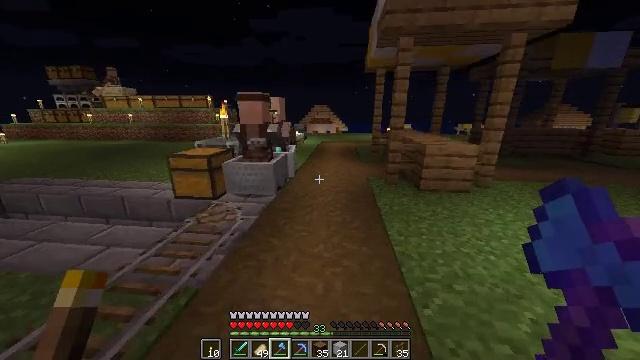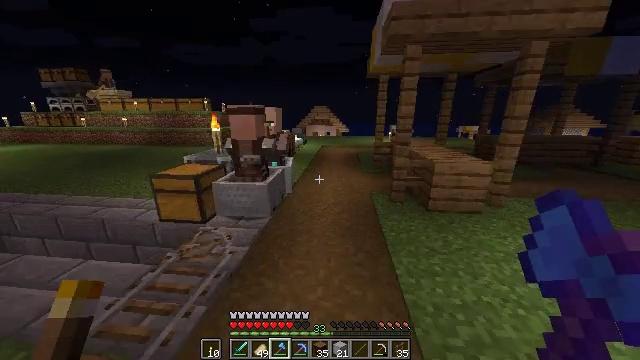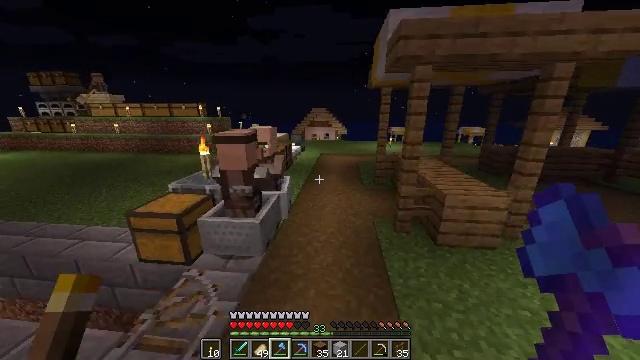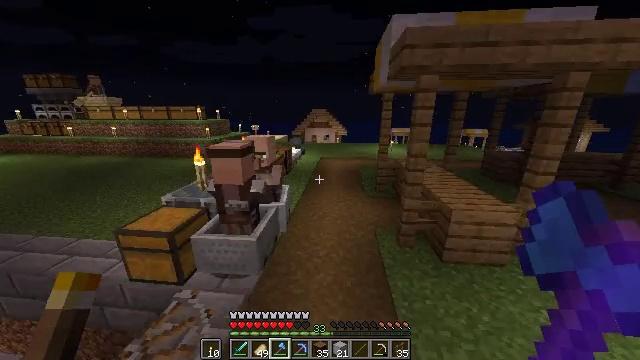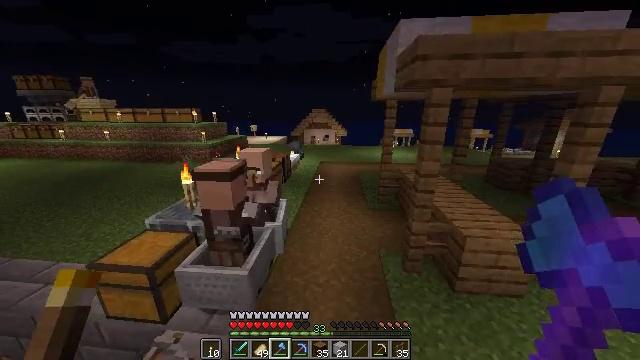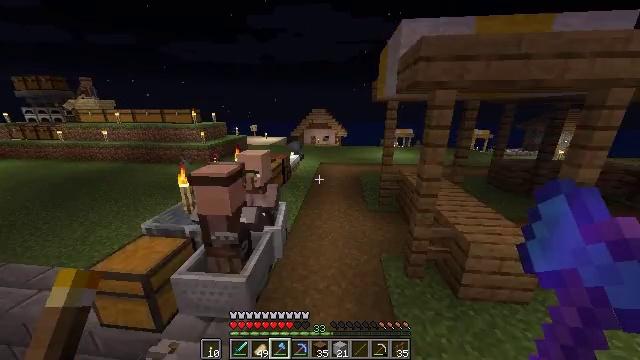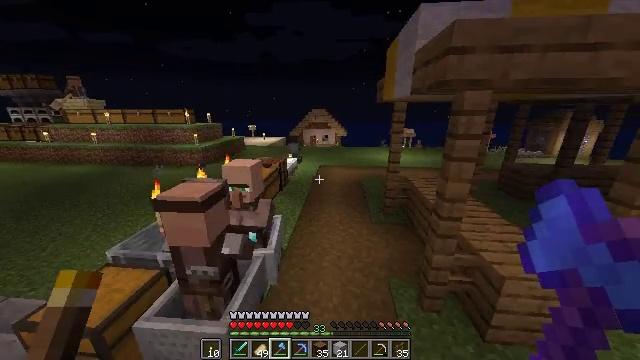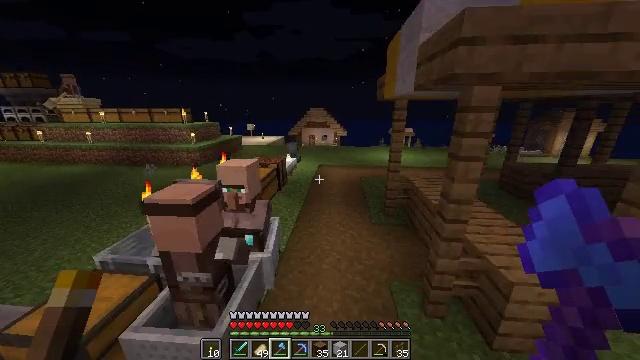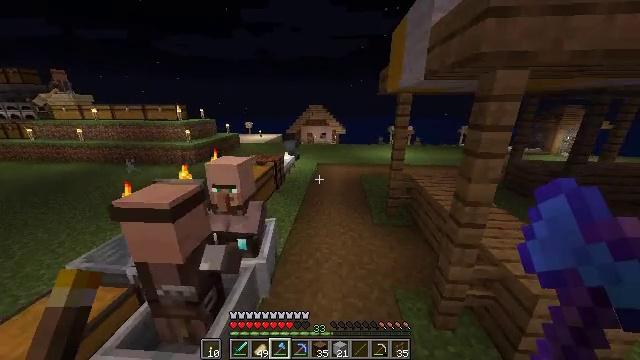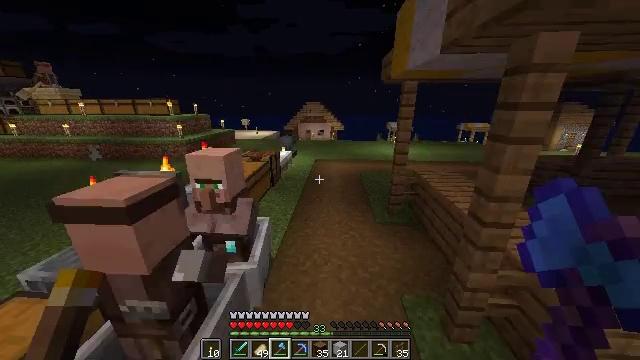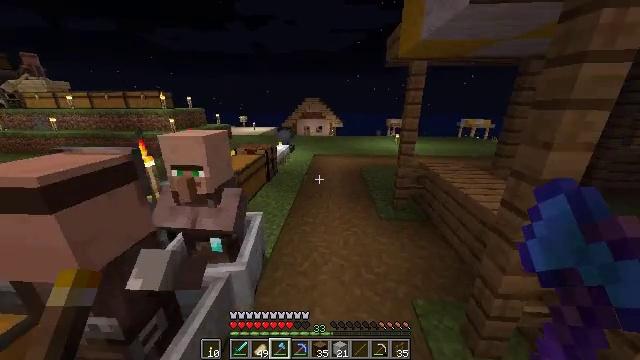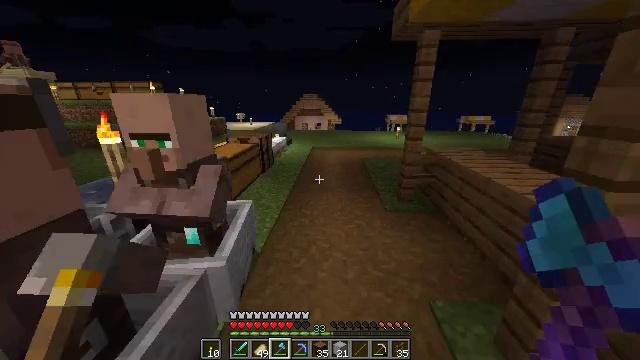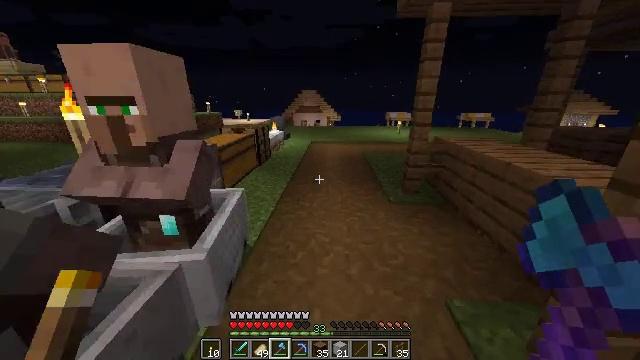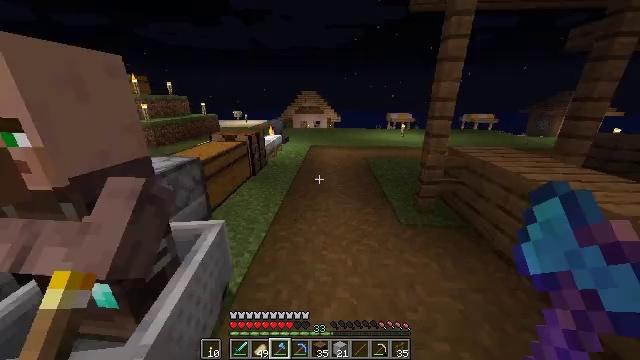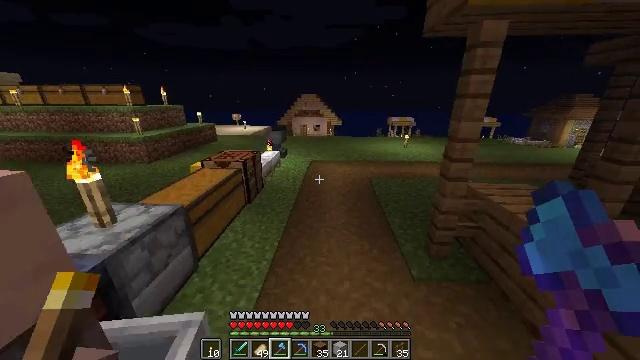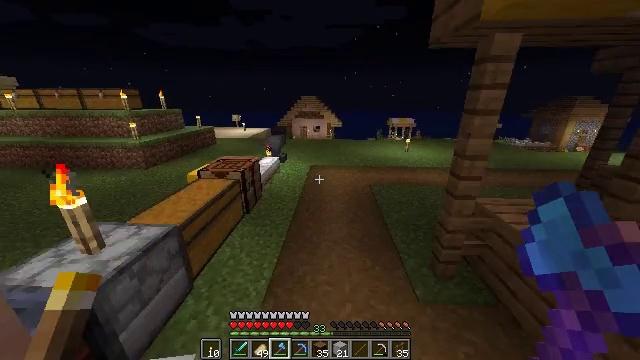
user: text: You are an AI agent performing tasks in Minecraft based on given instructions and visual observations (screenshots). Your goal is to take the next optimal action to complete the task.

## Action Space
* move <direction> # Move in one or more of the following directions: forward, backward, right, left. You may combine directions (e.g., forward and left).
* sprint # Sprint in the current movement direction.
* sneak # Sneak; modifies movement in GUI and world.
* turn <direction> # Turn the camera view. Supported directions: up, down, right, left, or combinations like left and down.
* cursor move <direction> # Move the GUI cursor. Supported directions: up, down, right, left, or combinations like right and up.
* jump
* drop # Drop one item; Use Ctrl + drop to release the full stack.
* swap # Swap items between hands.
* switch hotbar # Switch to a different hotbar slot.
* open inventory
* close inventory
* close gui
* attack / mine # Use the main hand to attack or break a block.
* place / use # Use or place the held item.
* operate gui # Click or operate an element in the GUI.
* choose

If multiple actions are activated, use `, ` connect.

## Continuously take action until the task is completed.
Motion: motion action
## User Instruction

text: Break the brown bed to remove it.
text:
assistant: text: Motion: move forward, sprint, jump
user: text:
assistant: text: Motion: move forward, sprint, jump
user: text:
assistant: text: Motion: move forward, sprint, jump
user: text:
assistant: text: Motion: move forward, sprint, jump
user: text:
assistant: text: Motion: move forward, jump
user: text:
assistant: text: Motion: move forward, jump
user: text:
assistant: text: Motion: move forward, jump
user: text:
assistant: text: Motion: move forward, jump
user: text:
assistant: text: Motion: move forward, jump
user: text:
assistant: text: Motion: move forward, jump
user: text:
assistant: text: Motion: move forward, jump
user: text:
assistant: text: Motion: move forward, jump
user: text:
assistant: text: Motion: move forward, sprint, jump
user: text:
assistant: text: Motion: move forward, sprint, jump
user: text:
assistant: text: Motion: move forward, sprint, jump
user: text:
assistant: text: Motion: move forward, sprint, jump
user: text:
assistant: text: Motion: move forward, sprint, jump
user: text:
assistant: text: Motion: move forward, jump
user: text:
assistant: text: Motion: move forward, turn right, jump
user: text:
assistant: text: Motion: move forward, turn right, jump
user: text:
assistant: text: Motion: move forward, turn right, jump
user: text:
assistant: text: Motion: move forward, turn right, jump
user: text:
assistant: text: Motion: move forward, turn right, jump
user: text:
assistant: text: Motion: move forward, turn right and up, jump
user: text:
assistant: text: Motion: move forward, sprint, turn right, jump
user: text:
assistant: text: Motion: move forward, sprint, turn right, jump
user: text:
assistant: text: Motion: move forward, sprint, jump
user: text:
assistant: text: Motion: move forward, sprint, turn right, jump
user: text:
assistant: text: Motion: move forward, turn right, jump
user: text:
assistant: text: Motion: move forward, turn right and up, jump